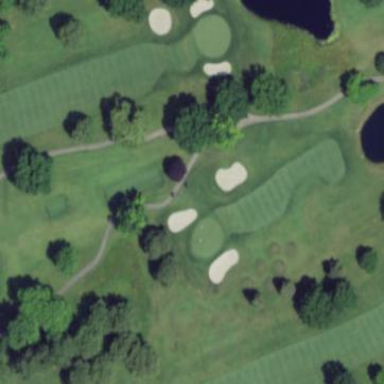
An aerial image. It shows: Golf fairway in the image.